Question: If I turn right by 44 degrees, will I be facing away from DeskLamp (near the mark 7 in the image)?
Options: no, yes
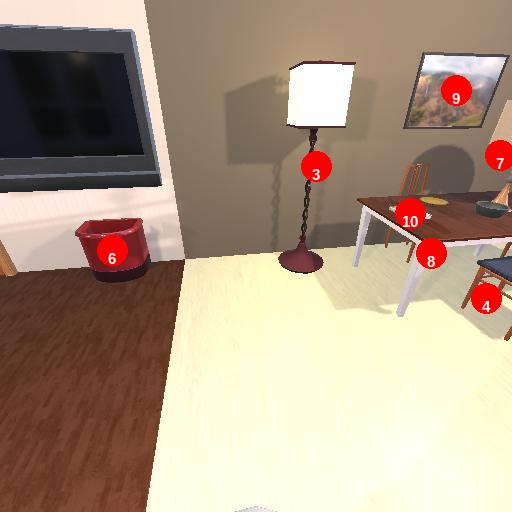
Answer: no